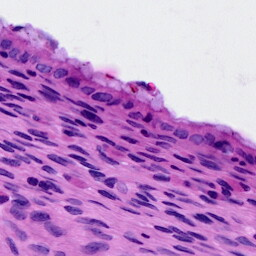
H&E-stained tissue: Cervix